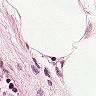
Metastatic tissue present: no